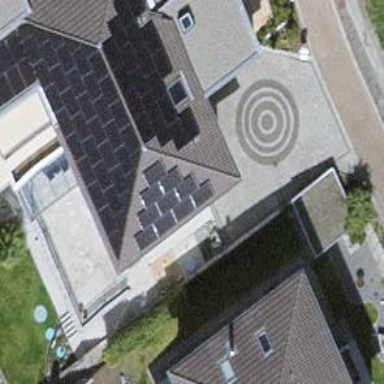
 consisting of solar photovoltaic panels."